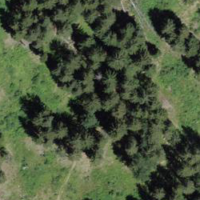
EUNIS habitat code: 43
Species observed at this site:
Silene nutans